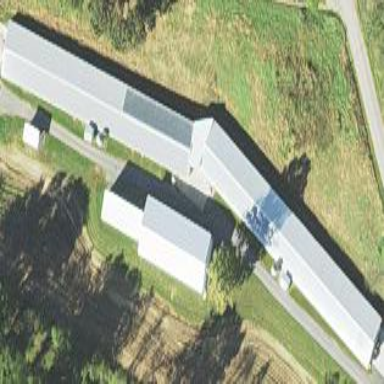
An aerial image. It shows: Farm auxiliary building.